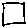
Label: square